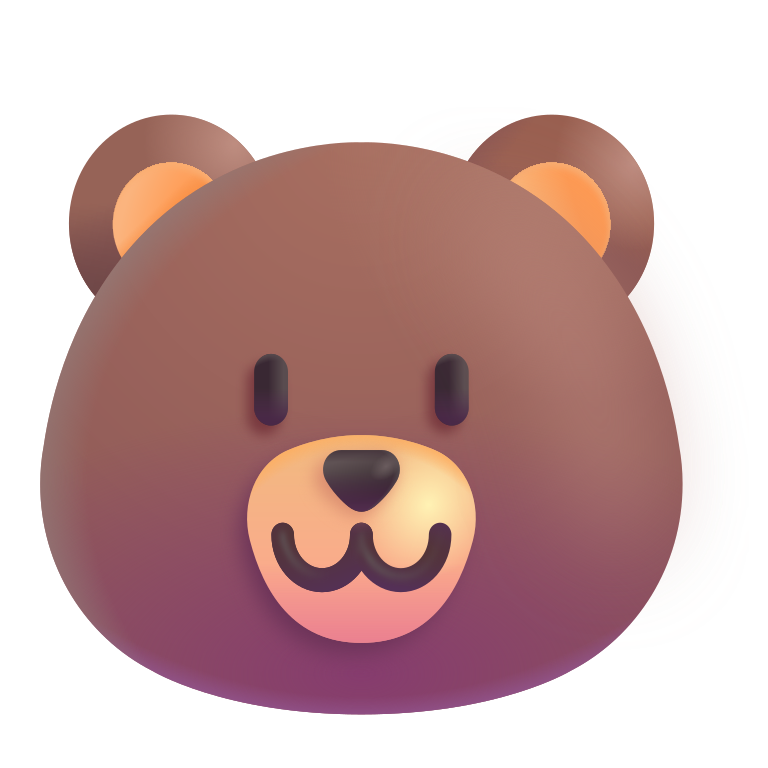
bear color